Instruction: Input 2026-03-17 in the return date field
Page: home
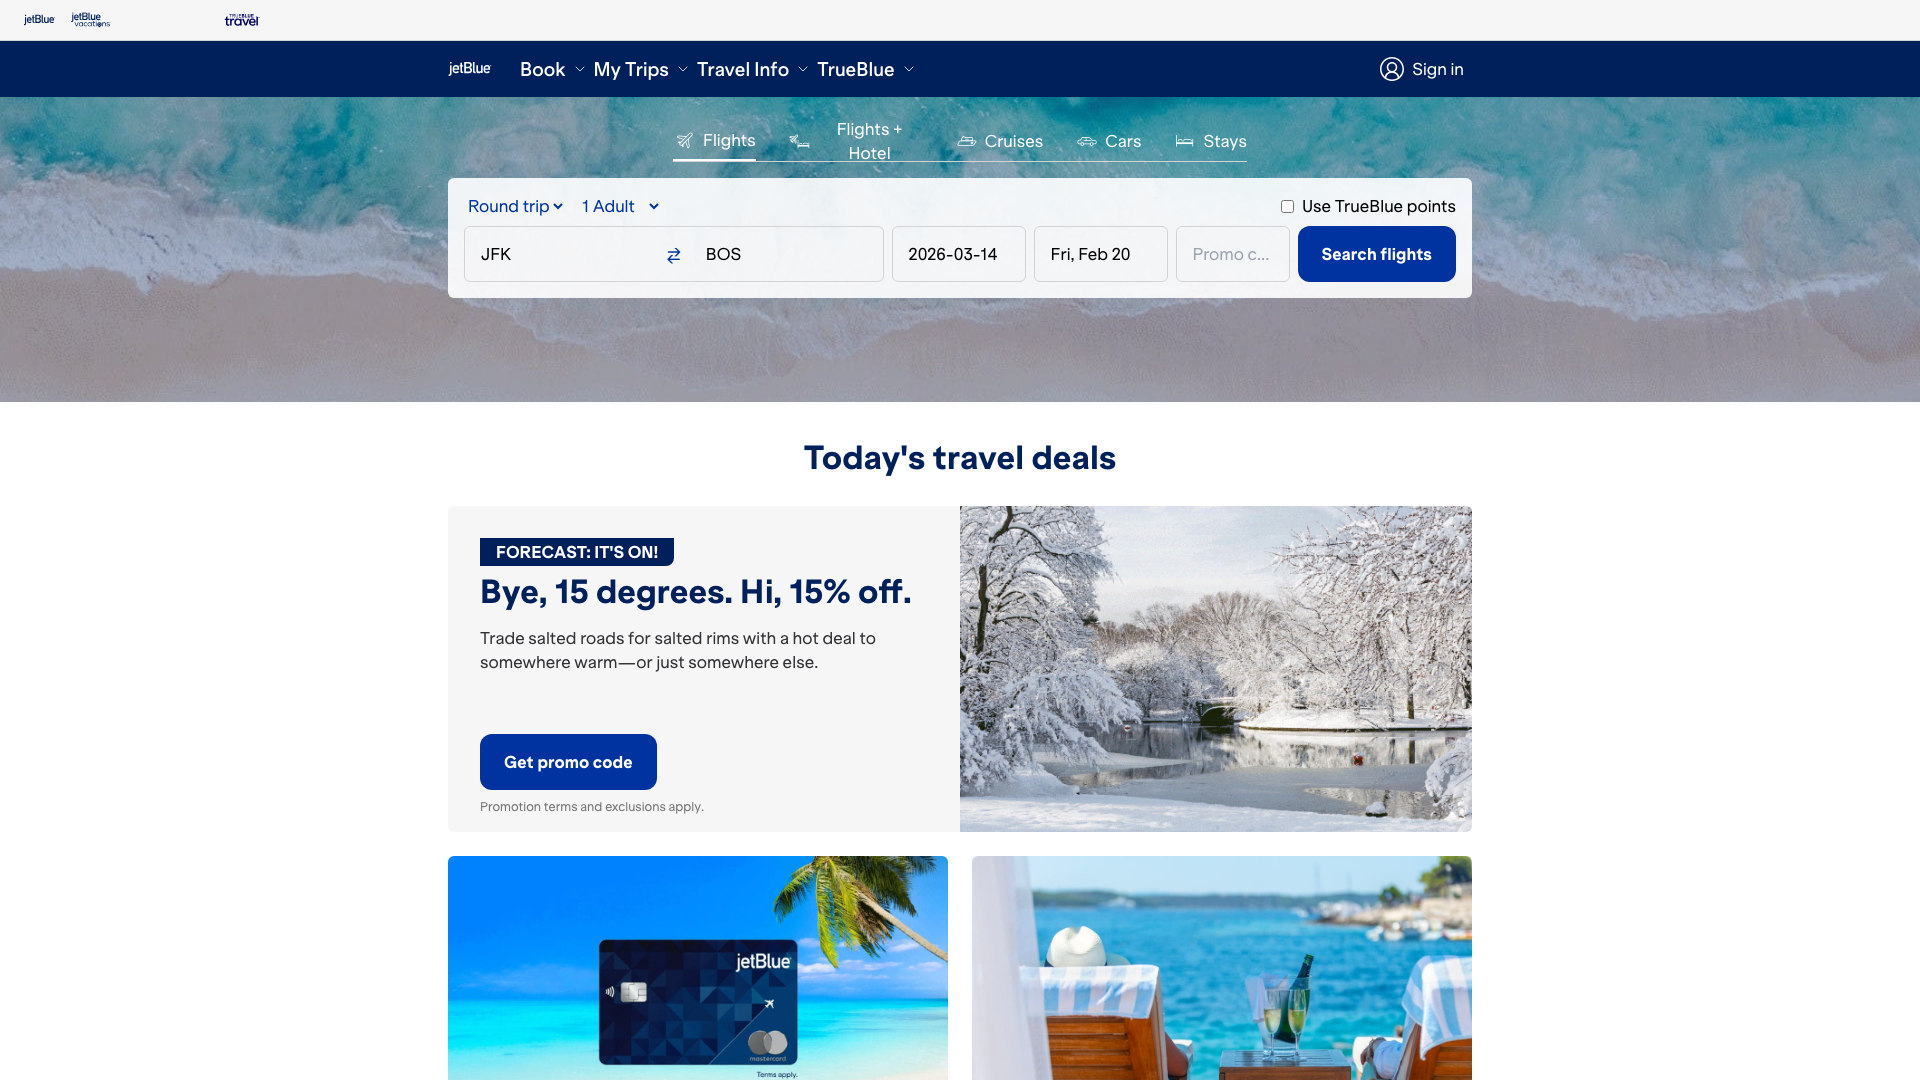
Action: type